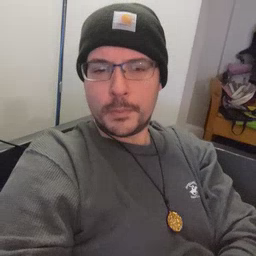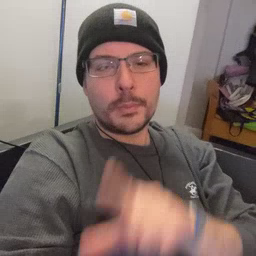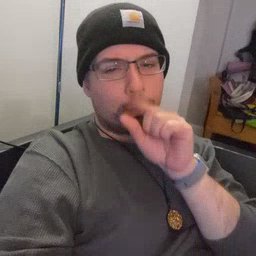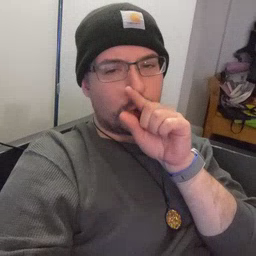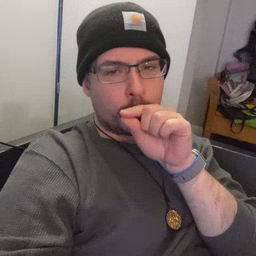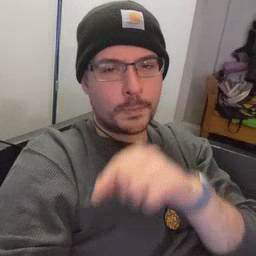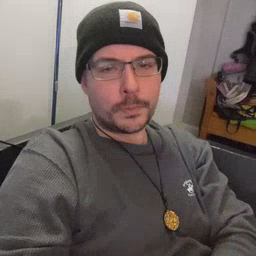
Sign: bird